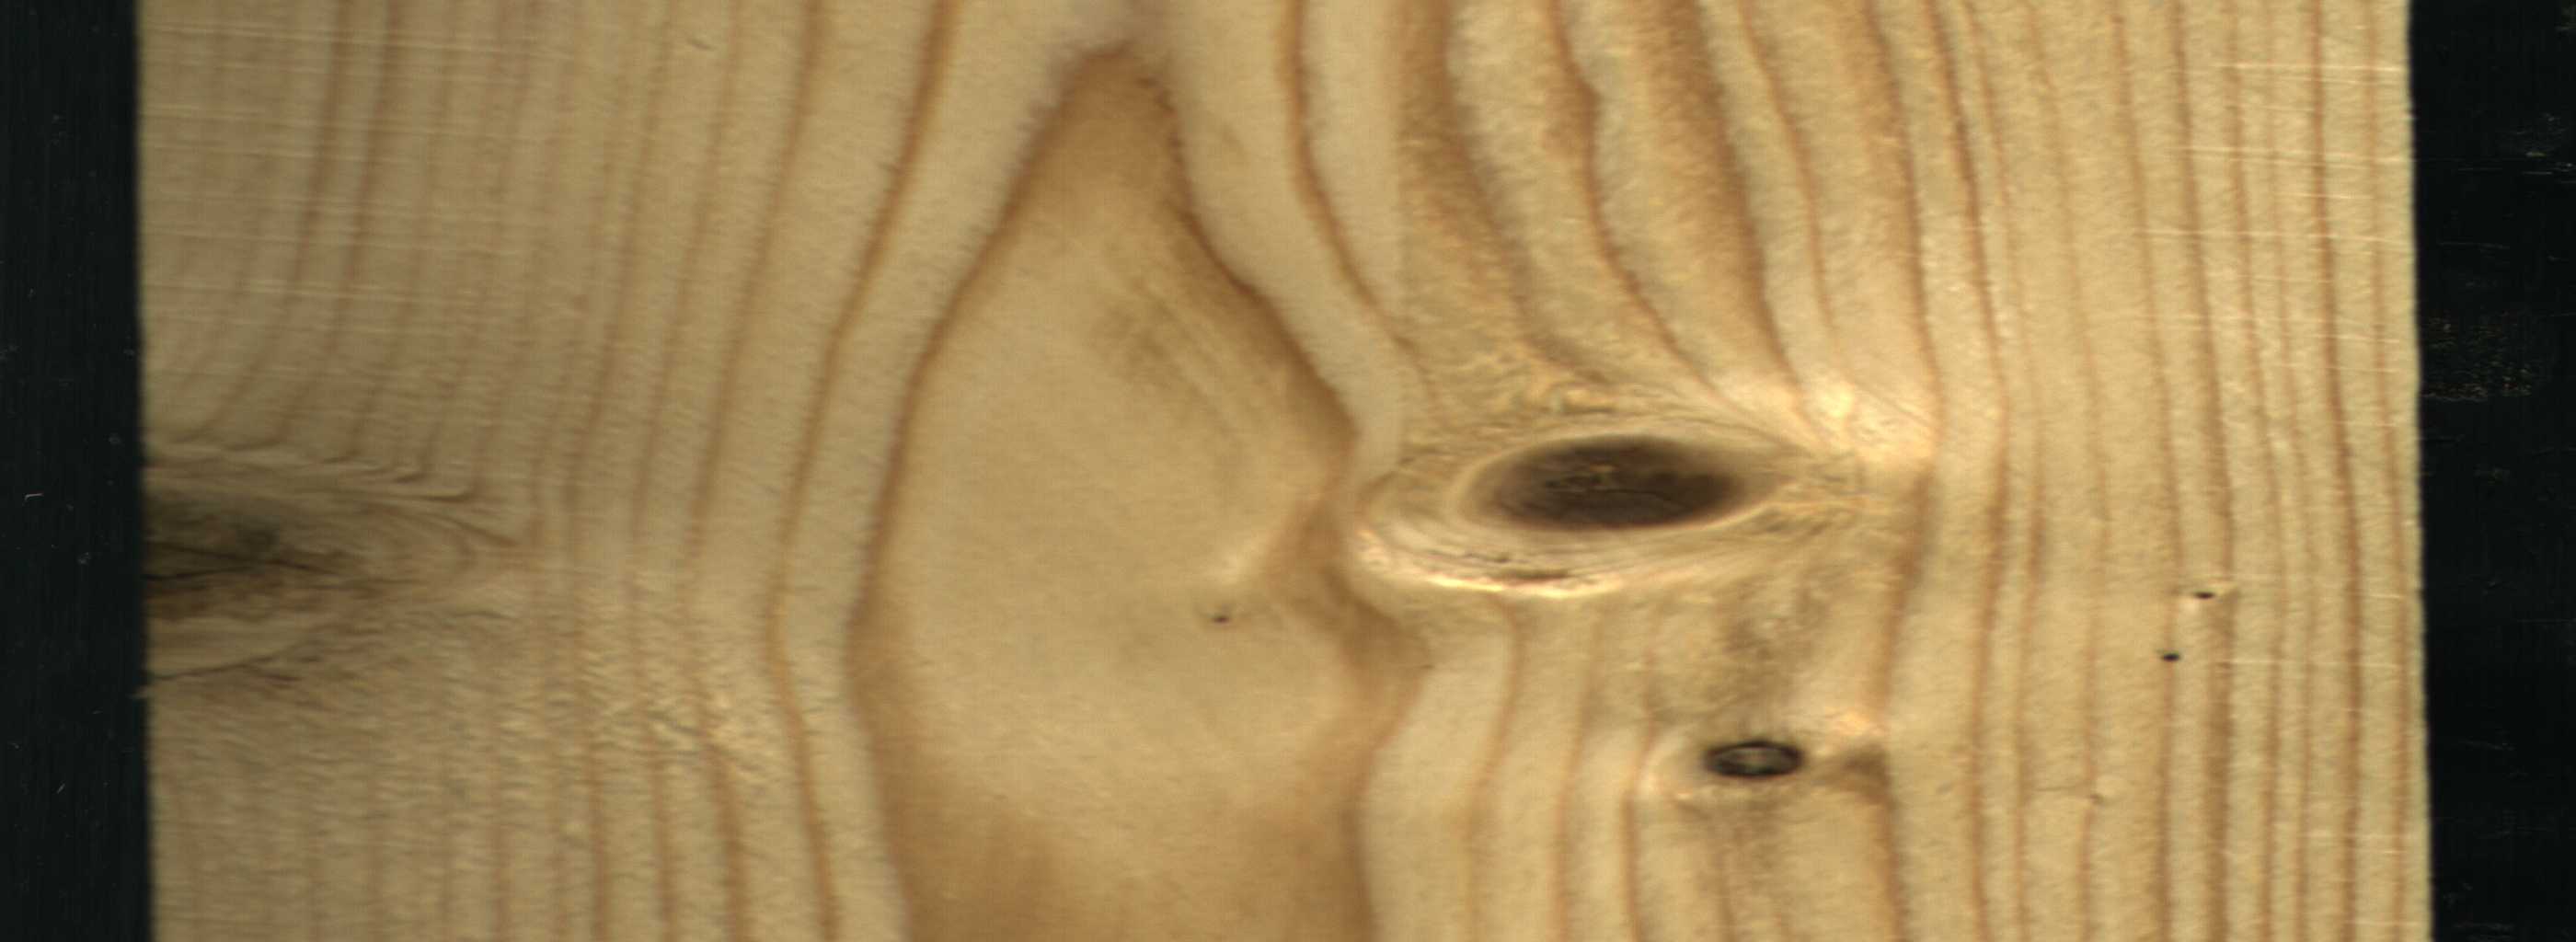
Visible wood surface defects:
knot_with_crack
Dead_Knot
Live_Knot